Question: Note: this is about a very specific bug and not a duplicate of <URL>, but it is quite related to that question.
I have a table with a CheckBox and when the user select that row (i.e click on the CheckBox) I change the style of that row to make it clear that one is selected.
But, when the user apply a filter to change the displayed data on the TableView, I cannot style each row depending on the select property. And when I debugged, I saw that it was actually going where it should set the style, but no style change at all.

Below is the minimal code that I could make to reproduce this error:
'''
package table;
import javafx.application.Application;
import javafx.beans.Observable;
import javafx.beans.value.ChangeListener;
import javafx.beans.value.ObservableValue;
import javafx.collections.FXCollections;
import javafx.collections.ListChangeListener;
import javafx.collections.ObservableList;
import javafx.geometry.Pos;
import javafx.scene.Node;
import javafx.scene.Scene;
import javafx.scene.control.ComboBox;
import javafx.scene.control.TableCell;
import javafx.scene.control.TableColumn;
import javafx.scene.control.TableRow;
import javafx.scene.control.TableView;
import javafx.scene.control.cell.CheckBoxTableCell;
import javafx.scene.control.cell.PropertyValueFactory;
import javafx.scene.layout.VBox;
import javafx.stage.Stage;
import javafx.util.Callback;
public class DataView extends Application{
TableView<DataRow> table = new TableView<DataRow>();
ComboBox<Integer> cb = new ComboBox<Integer>();
ObservableList<DataRow> masterData = FXCollections.observableArrayList();
ObservableList<DataRow> filteredData = FXCollections.observableArrayList();
@Override
public void start(Stage stage) throws Exception {
VBox root = new VBox();
initializeGUI();
addDummyData();
applyFilters();
root.getChildren().addAll(cb,table);
Scene scene = new Scene(root);
// scene.getStylesheets().add("/res/styleSummary.css");
scene.getStylesheets().add(getClass().getResource("style.css").toExternalForm());
stage.setScene(scene);
stage.show();
}
private void applyFilters() {
filteredData = FXCollections.observableArrayList(new Callback<DataRow, Observable[]>() {
@Override
public Observable[] call(DataRow tr) {
return new Observable[] { tr.selectedProperty() };
}
});
filteredData.addListener(new ListChangeListener<DataRow>() {
@Override
public void onChanged(javafx.collections.ListChangeListener.Change<? extends DataRow> change) {
try{
while (change.next()) {
if (change.wasUpdated()) {
int i = 0;
for (Node n: table.lookupAll("TableRow")){
if(i==change.getFrom()){
@SuppressWarnings("unchecked")
TableRow<DataRow> row = (TableRow<DataRow>) n;
if (table.getItems().get(i).getSelected())
row.getStyleClass().add("selected");
else
row.getStyleClass().remove("selected");
}
i++;
}
updateMaster(filteredData.get(change.getFrom()));
}
}
}catch(Exception e){
}
}
private void updateMaster(table.DataRow changed) {
for (DataRow tr : masterData) {
if (tr.getNumSlices()==changed.getNumSlices()) {
tr.selectedProperty().set(changed.getSelected());
break;
}
}
}
});
filteredData.addAll(masterData);
for(DataRow dr: masterData){
if(dr.getNumSlices()==cb.getValue()){
filteredData.remove(dr);
}
}
table.setItems(filteredData);
//This fails:
int i = 0;
for (Node n: table.lookupAll("TableRow")){
TableRow<DataRow> row = (TableRow<DataRow>) n;
if (table.getItems().get(i).getSelected())
row.getStyleClass().add("selected");
else
row.getStyleClass().remove("selected");
i++;
if (i == table.getItems().size())
break;
}
}
@SuppressWarnings("unchecked")
public void initializeGUI(){
//combobox
cb.getItems().addAll(null,2,4,5);
cb.valueProperty().addListener(new ChangeListener<Number>(){
@Override
public void changed(ObservableValue<? extends Number> arg0, Number arg1, Number arg2) {
applyFilters();
}
});
//table
TableColumn<DataRow, Integer> numColumn = new TableColumn<DataRow, Integer>();
numColumn.setCellValueFactory(new PropertyValueFactory<DataRow, Integer>("numSlices"));
TableColumn<DataRow, Boolean> selectionColumn = new TableColumn<DataRow, Boolean>();
selectionColumn.setCellValueFactory(new PropertyValueFactory<DataRow, Boolean>("selected"));
final Callback<TableColumn<DataRow, Boolean>, TableCell<DataRow, Boolean>> cellFactory = CheckBoxTableCell
.forTableColumn(selectionColumn);
selectionColumn.setCellFactory(new Callback<TableColumn<DataRow, Boolean>, TableCell<DataRow, Boolean>>() {
@Override
public TableCell<DataRow, Boolean> call(TableColumn<DataRow, Boolean> column) {
TableCell<DataRow, Boolean> cell = cellFactory.call(column);
cell.setAlignment(Pos.CENTER);
return cell;
}
});
selectionColumn.setCellFactory(cellFactory);
selectionColumn.setEditable(true);
table.getColumns().addAll(numColumn,selectionColumn);
table.setEditable(true);
}
public void addDummyData(){
for(int i=0;i<13;i++)
masterData.add(new DataRow(i,false));
}
public static void main(String[] args) throws Exception { launch(args); }
}
'''
The, the DataRow which is essentially a Integer and Boolean type:
'''
package table;
import javafx.beans.property.BooleanProperty;
import javafx.beans.property.SimpleBooleanProperty;
public class DataRow {
private Integer numSlices;
private BooleanProperty selected;
public DataRow(int numSlices, boolean selected) {
this.selected = new SimpleBooleanProperty(selected);
this.numSlices = numSlices;
}
public Integer getNumSlices() {return numSlices;}
public void setNumSlices(int num){this.numSlices = num;}
public void setSelected(boolean value) {selected.set(value);}
public boolean getSelected() {return selected.get();}
public BooleanProperty selectedProperty(){return selected;}
}
'''
'''
.selected {
-fx-font-weight: bold;
-fx-font-size: 13;
}
'''
And just to make it more specific, the error is probably here :
'''
//(DataView.java) -- line 89
//This fails:
int i = 0;
for (Node n: table.lookupAll("TableRow")){
TableRow<DataRow> row = (TableRow<DataRow>) n;
if (table.getItems().get(i).getSelected())
row.getStyleClass().add("selected");
else
row.getStyleClass().clear();
i++;
if (i == table.getItems().size())
break;
}
'''
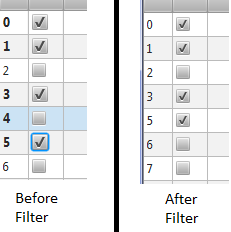
Answer: Why not just use the method in your linked answer. You never know which cell is which so you have to add everything you need to the cell (or row) when it's created.
I just added this in your 'initializeGUI()' and removed the complicated listener. Seems to work fine. If you really want a style class then use a listener like in the linked answer by james_D. Or even better, make a psuedoClass.
'''
table.setRowFactory(new Callback<TableView<DataRow>, TableRow<DataRow>>() {
@Override
public TableRow<DataRow> call(TableView<DataRow> tableView) {
final TableRow<DataRow> row = new TableRow<DataRow>() {
@Override
protected void updateItem(DataRow row, boolean empty) {
super.updateItem(row, empty);
if (!empty)
styleProperty().bind(Bindings.when(row.selectedProperty())
.then("-fx-font-weight: bold; -fx-font-size: 16;")
.otherwise(""));
}
};
return row;
}
});
'''